Interaction volume radius: 5 \u00c5
Interaction volume height: 15 \u00c5
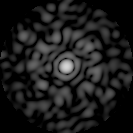
Disorder parameter: 0.8777